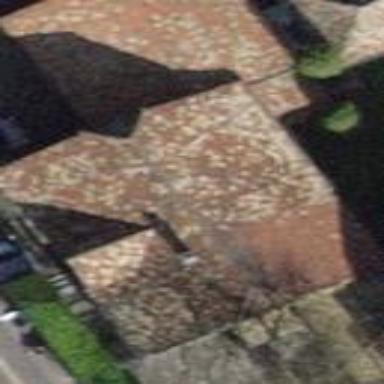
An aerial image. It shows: Detached building with gabled roof.